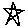
Label: star